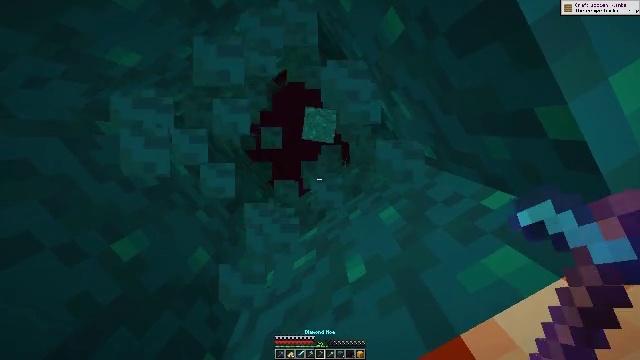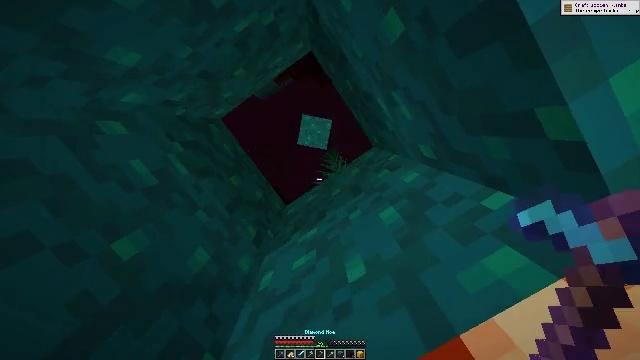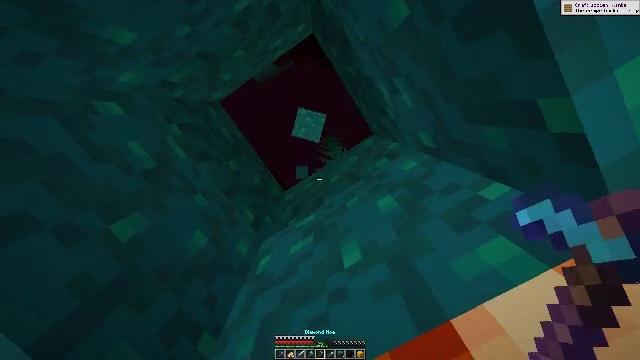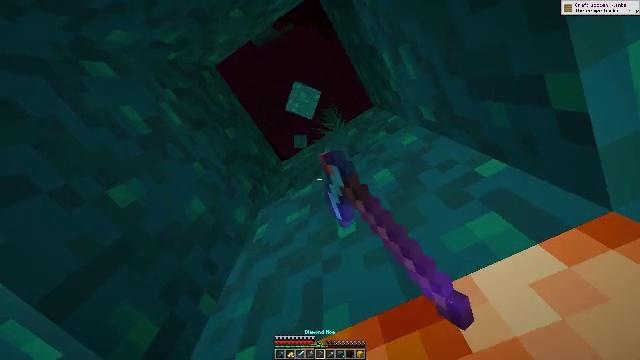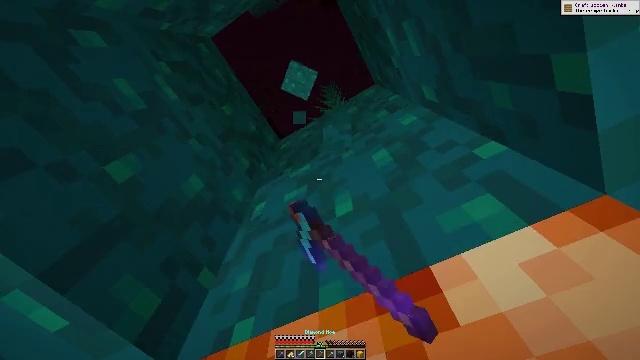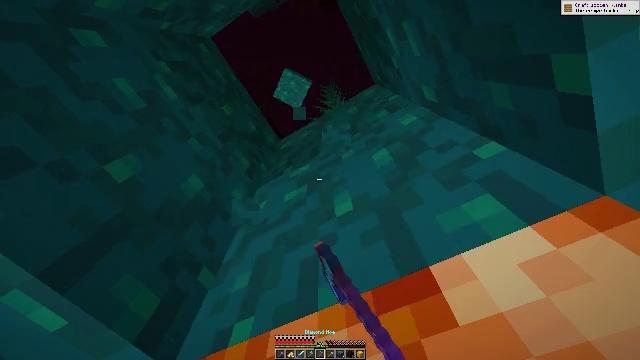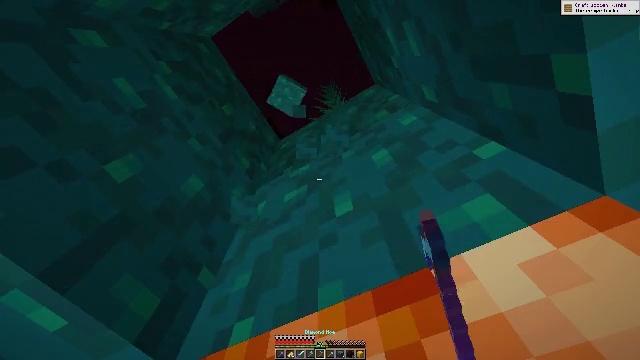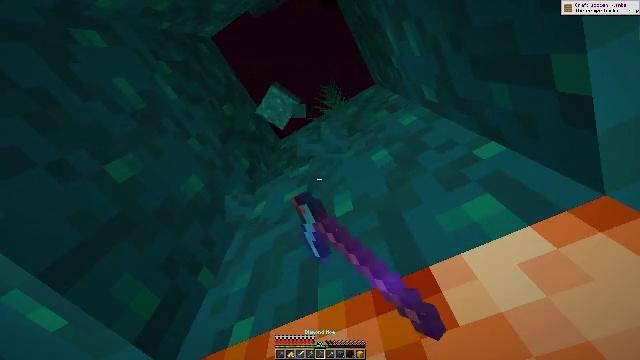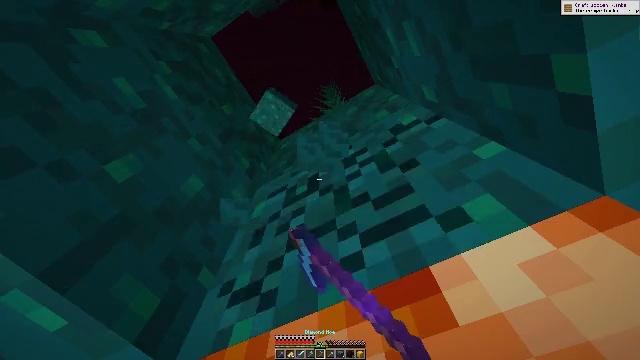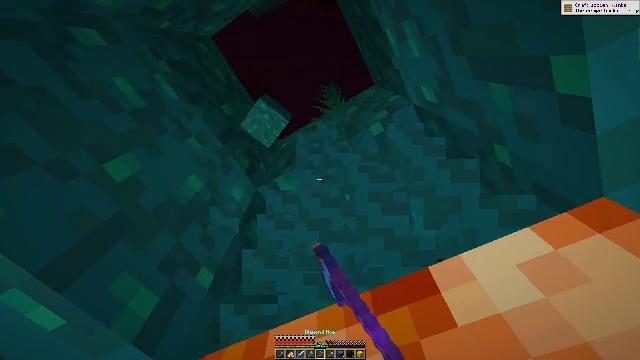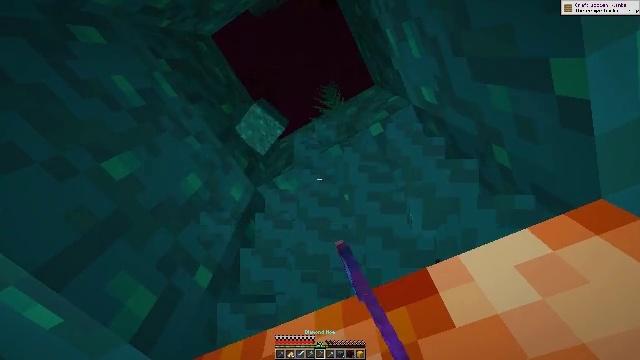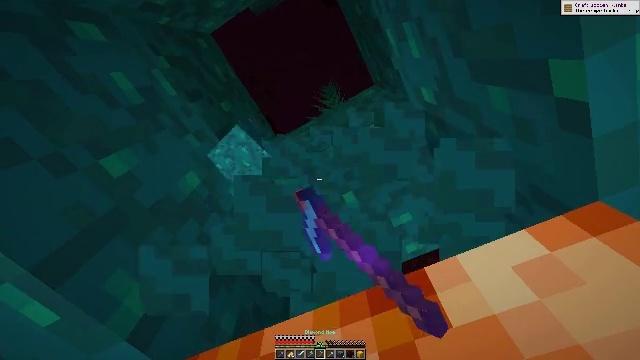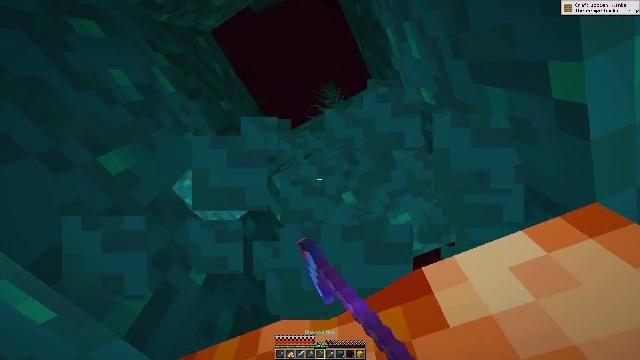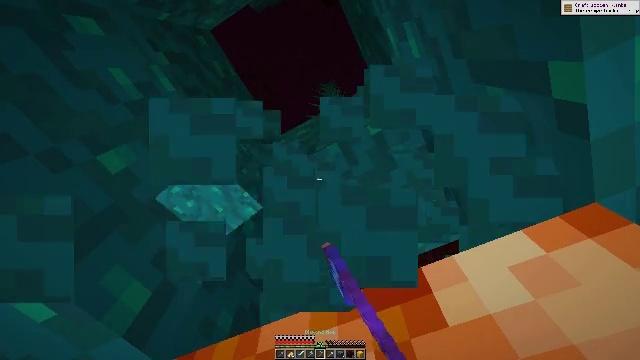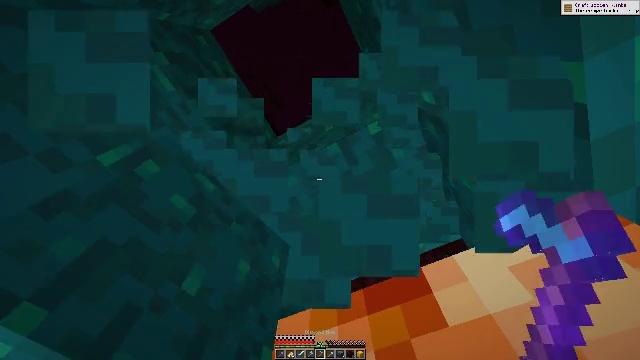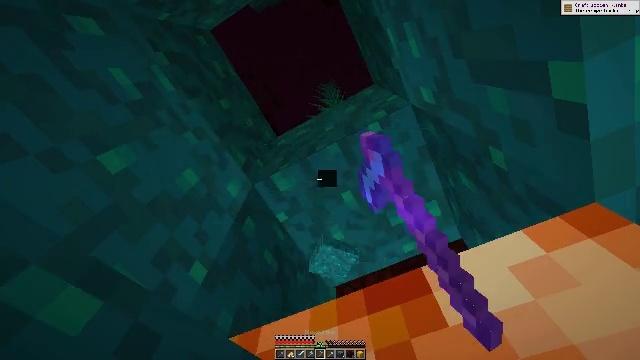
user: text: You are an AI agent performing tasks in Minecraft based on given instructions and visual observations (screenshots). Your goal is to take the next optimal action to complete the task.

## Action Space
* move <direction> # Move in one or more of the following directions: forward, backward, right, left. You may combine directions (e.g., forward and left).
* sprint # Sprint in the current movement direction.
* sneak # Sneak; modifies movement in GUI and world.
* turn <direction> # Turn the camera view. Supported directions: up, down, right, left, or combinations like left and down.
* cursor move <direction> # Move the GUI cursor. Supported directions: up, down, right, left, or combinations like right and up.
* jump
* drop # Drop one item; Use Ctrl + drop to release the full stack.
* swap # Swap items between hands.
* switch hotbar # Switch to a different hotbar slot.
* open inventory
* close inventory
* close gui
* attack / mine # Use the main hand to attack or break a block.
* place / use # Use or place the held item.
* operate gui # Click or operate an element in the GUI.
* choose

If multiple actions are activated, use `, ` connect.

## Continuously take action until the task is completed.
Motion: motion action
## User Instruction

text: Break the warped wart block.
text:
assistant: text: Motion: attack / mine
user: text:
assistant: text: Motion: turn right and down, attack / mine
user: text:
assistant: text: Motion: turn right and down, attack / mine
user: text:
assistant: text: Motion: turn right and down, attack / mine
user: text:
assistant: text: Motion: attack / mine
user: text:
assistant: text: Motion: attack / mine
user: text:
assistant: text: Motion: attack / mine
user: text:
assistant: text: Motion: attack / mine
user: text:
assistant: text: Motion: attack / mine
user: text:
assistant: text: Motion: attack / mine
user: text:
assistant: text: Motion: attack / mine
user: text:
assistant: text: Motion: attack / mine
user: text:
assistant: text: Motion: attack / mine
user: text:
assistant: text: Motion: attack / mine
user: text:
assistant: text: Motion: attack / mine
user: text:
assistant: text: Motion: attack / mine
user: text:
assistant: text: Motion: attack / mine
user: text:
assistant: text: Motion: attack / mine
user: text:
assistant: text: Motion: attack / mine
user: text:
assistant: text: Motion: attack / mine
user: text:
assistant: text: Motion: attack / mine
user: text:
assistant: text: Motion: attack / mine
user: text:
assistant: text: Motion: turn left and down, attack / mine
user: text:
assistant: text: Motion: turn left and down, attack / mine
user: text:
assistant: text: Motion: turn left and down, attack / mine
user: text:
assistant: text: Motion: turn left and down, attack / mine
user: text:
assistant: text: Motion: attack / mine
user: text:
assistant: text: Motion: attack / mine
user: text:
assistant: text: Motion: attack / mine
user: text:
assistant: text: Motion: attack / mine